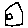
Label: house